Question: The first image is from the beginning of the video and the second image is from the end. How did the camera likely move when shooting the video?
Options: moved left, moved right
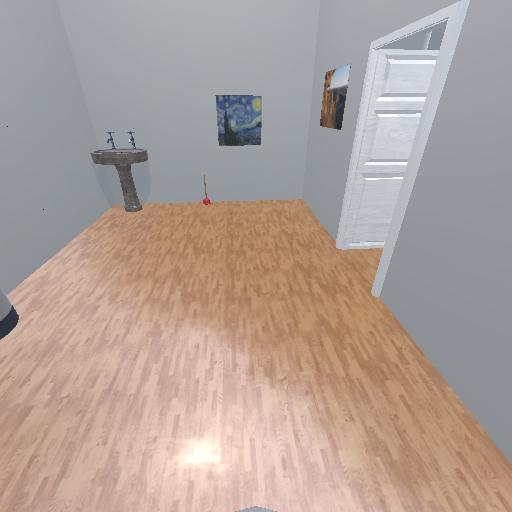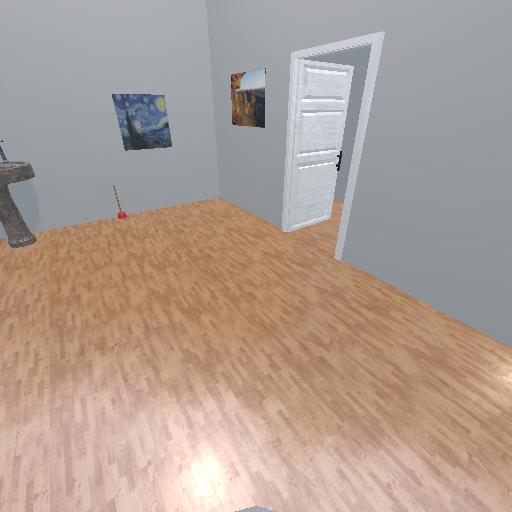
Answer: moved left